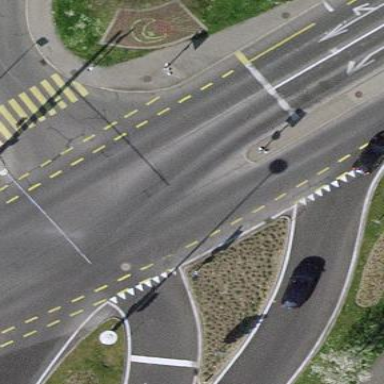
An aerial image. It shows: Roundabout on primary highway.